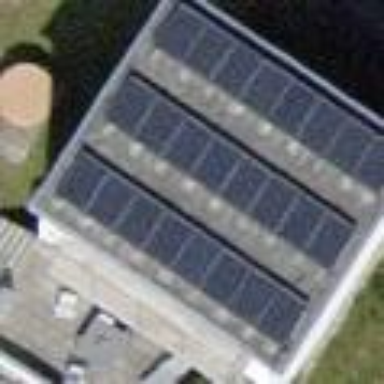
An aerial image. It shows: Building with solar photovoltaic panel generator.